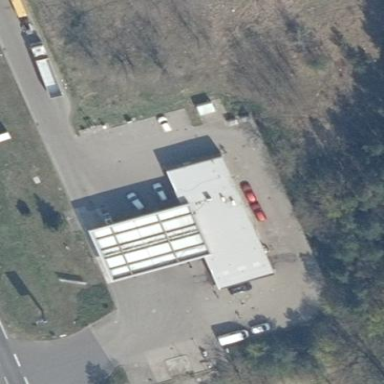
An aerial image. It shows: Commercial building.